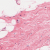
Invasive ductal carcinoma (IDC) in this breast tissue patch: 0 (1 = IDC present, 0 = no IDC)